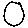
Label: circle